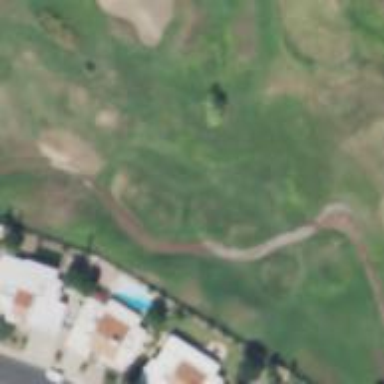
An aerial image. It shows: Golf tee.